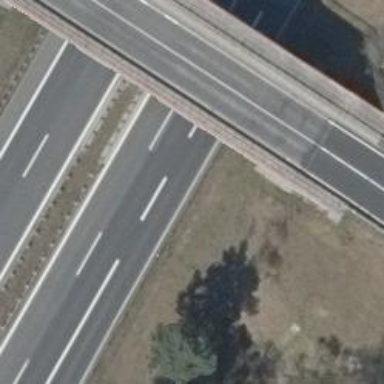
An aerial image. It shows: Asphalt motorway.